Question: In Eclipse Indigo, there's this little triangle next to an overriding method in a Java editor that, when clicked, will take you to the overridden method definition. It just so happens to be right on top of the area you click to add breakpoints, which I do much more frequently than something easily accomplished by ctrl-click.
I've looked around, and can't figure out what the name of this feature is, or how to turn it off. Any ideas?
This is the misbehaving button in question:

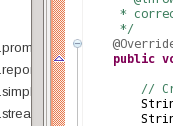
Answer: That is an editor annotation.
In Juno at least you can turn them off from your preferences in General > Editors > Text Editors > Annotations, untick show in vertical ruler: